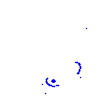
Particle: proton